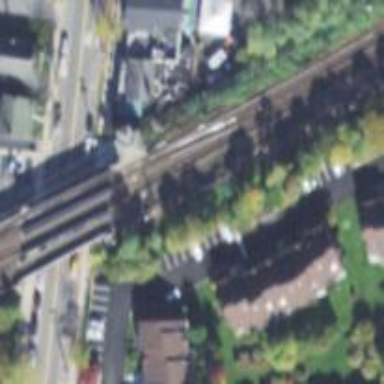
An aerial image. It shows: Electrified rail siding used for railway service.